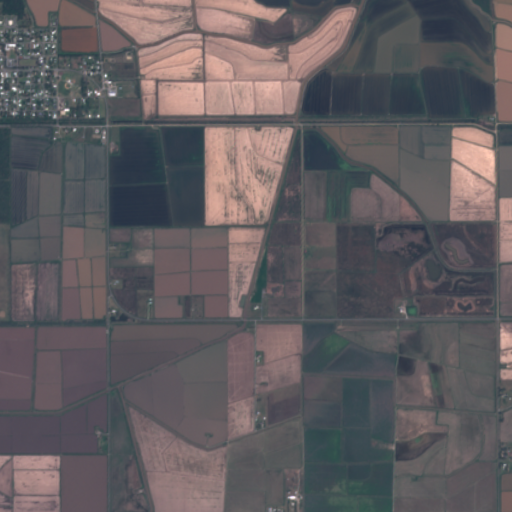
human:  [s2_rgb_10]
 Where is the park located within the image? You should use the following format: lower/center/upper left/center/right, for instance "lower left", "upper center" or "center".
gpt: The park is located in the upper left of the image.
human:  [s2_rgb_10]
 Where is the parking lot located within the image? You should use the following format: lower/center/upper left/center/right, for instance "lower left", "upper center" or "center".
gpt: The parking lot is located in the upper left of the image.
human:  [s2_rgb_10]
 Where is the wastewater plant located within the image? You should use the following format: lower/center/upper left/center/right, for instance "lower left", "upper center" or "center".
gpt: The wastewater plant is located in the upper left of the image.
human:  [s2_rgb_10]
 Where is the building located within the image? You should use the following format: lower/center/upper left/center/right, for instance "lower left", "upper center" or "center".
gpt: The building is located in the upper left of the image.
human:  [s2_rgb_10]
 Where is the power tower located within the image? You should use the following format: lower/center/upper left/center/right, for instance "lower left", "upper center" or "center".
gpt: There is no power tower in the image.